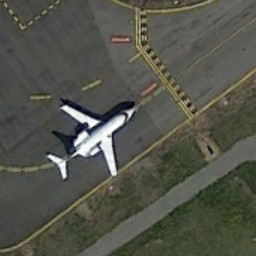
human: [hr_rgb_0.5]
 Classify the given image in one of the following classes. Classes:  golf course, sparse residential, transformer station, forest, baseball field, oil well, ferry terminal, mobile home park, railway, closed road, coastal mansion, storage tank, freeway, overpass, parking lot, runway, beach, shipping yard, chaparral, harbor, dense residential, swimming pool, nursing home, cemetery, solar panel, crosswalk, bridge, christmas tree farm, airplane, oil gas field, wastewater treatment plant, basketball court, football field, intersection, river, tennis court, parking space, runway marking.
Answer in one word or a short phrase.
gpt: airplane